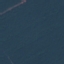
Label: Forest